Frequency: 85000
Velocity: 0,2635
Power: 3,5
Pulse duration: 0,0000001
Pass count: 1
Magnification: 10
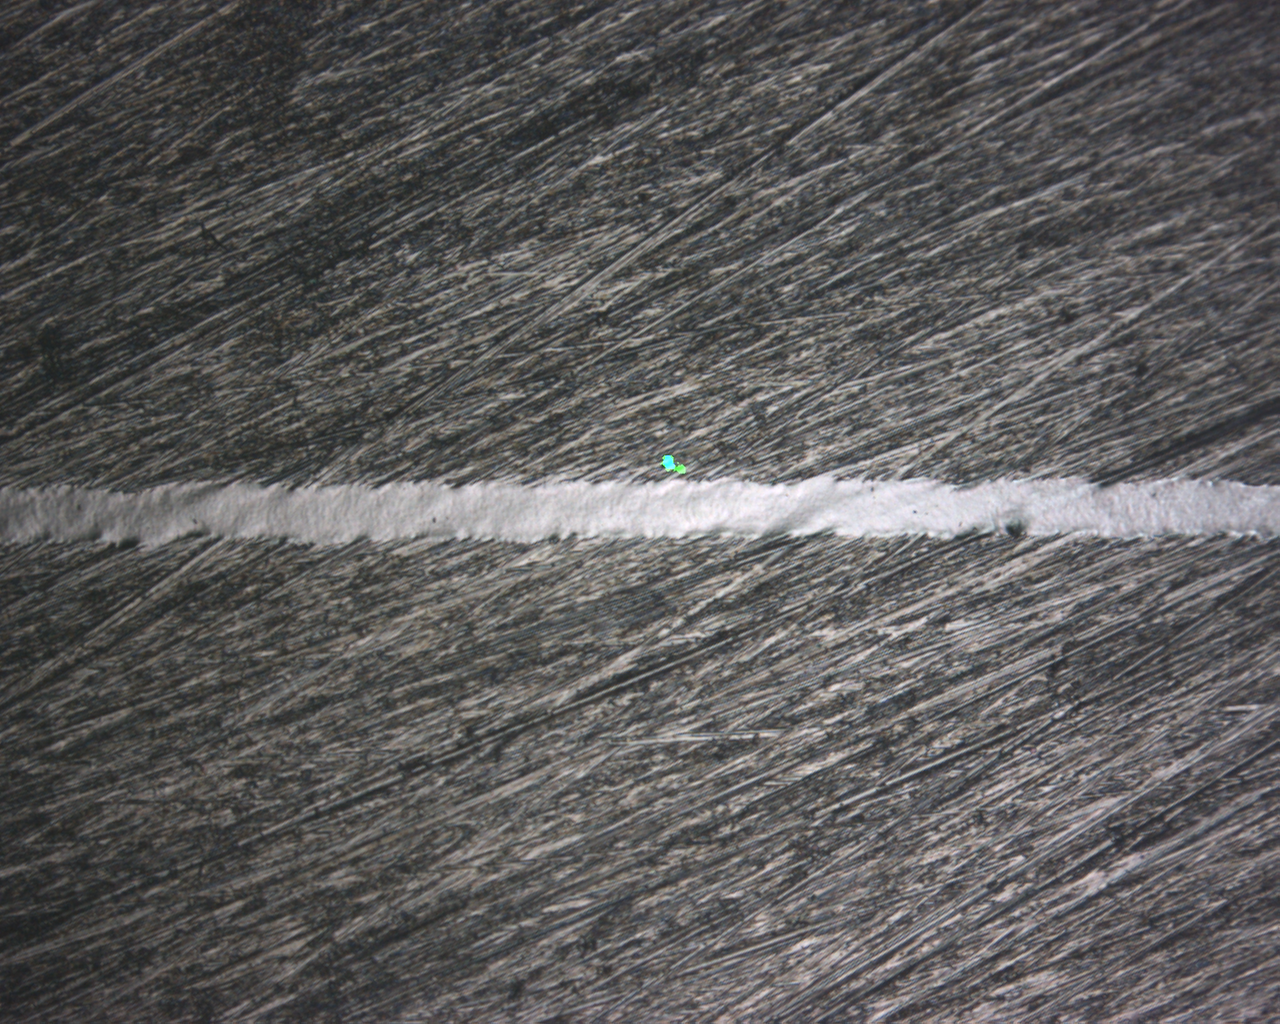
Measured width: 195.429
Other width: 5.706